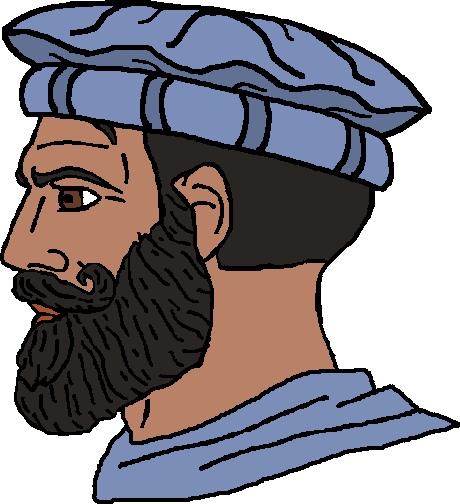
Label: 4_Yes_Chad